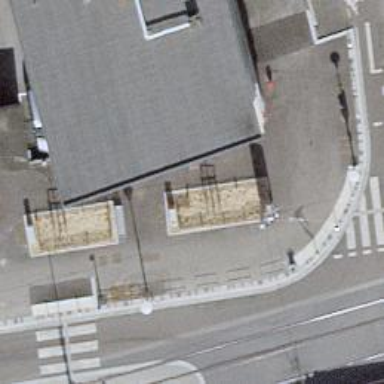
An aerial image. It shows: Grey street cabinet used for street lighting.